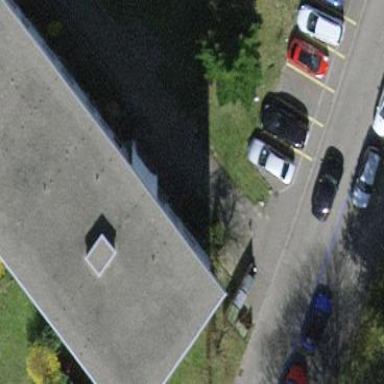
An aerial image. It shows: Flat-roofed apartment building.